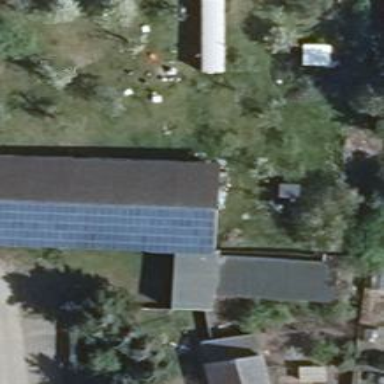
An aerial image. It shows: Solar photovoltaic panel generator producing electricity in small installation.